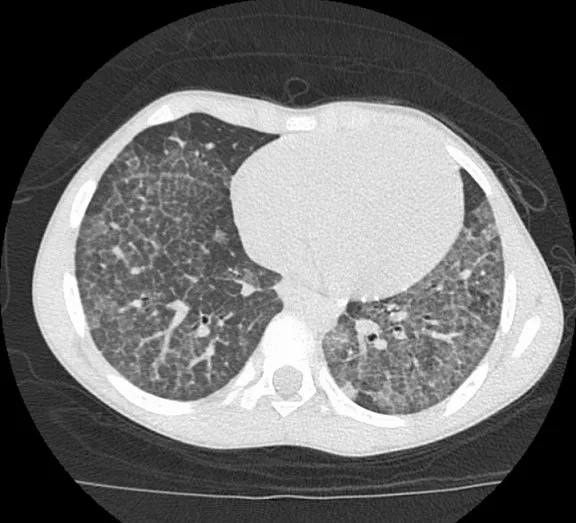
HR-CT scan showing diffuse ground glass opacities indicative of alveolar haemorrhage and thickened interlobar septae.
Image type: radiology (ct)